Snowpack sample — Snodgrass Mountain, Crested Butte, Colorado (2/4/25, 12:06 PM MST)
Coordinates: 38.923, -106.968
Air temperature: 35 °F
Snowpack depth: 80 cm
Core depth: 80 cm
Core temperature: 32 °F
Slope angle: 14°, slope face: 78°
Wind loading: low
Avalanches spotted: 0
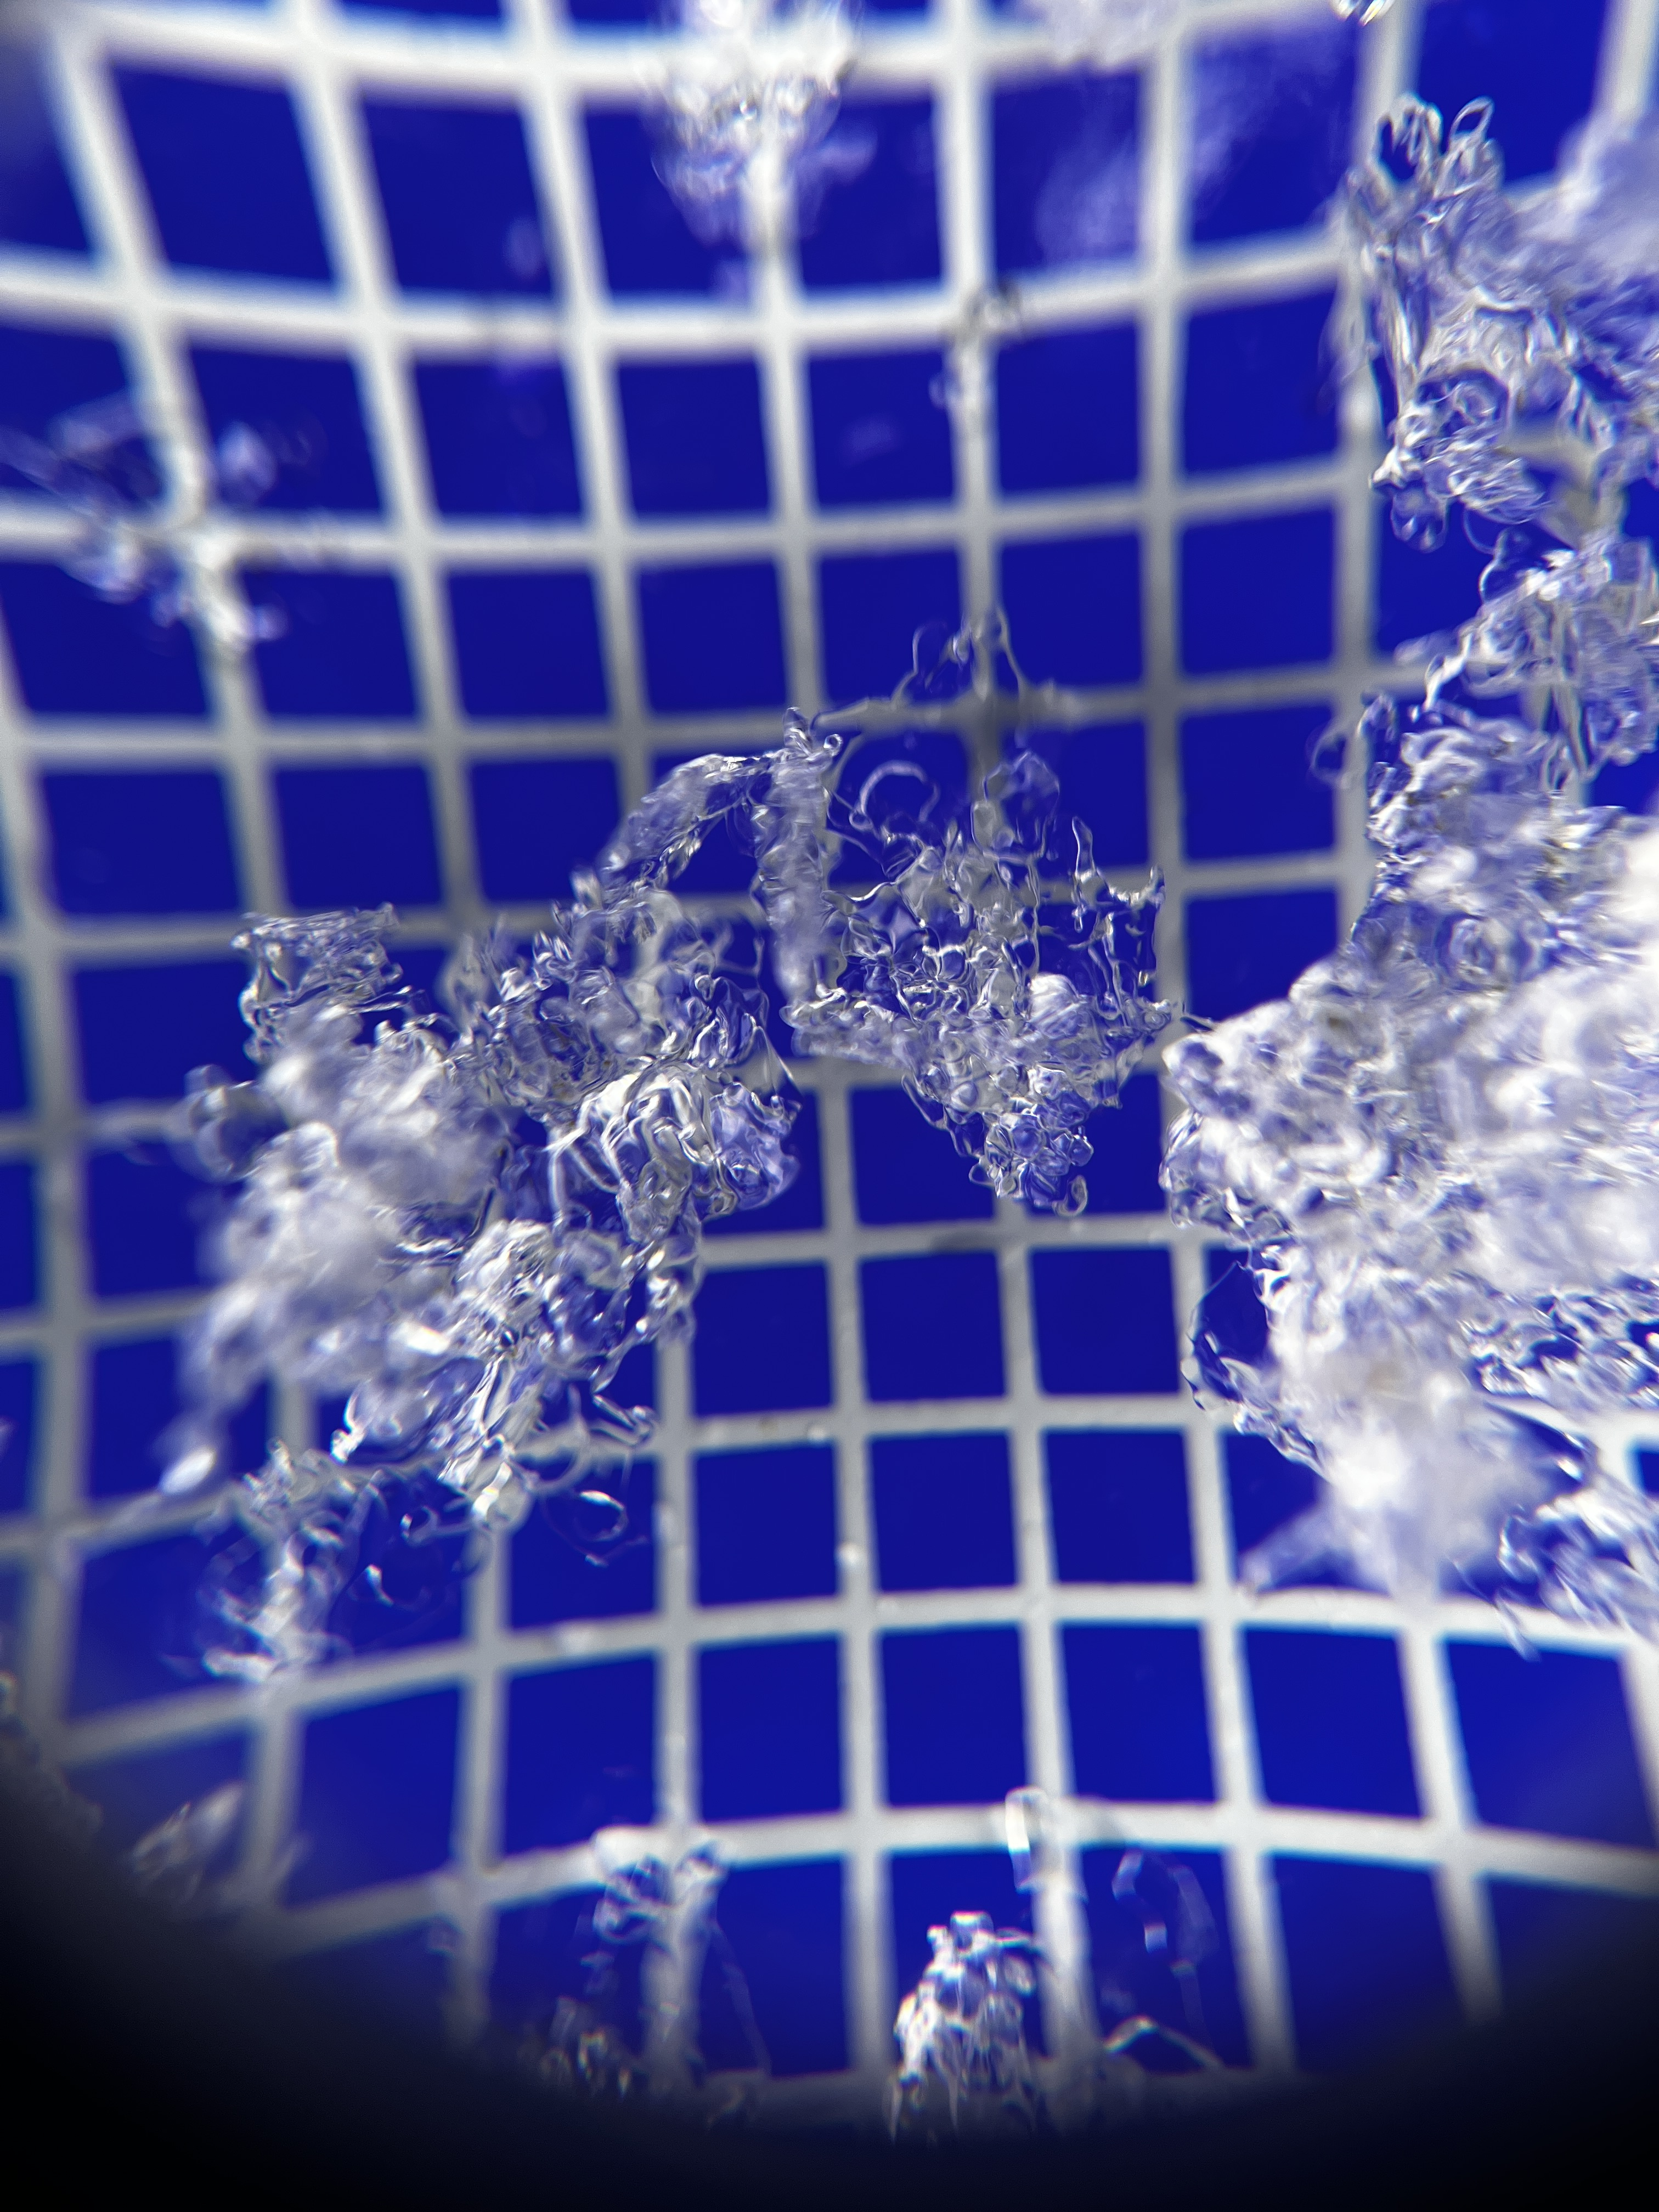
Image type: magnified_profile
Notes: No avalanches nearby, unusually warm weather for the last month reported by residents, Collected 25 yards from treeline